A scalogram (wavelet time-scale view) of one vibration snapshot from a rotating machine is shown. What is the most likely rotor condition (normal, misalignment, unbalance, looseness)?
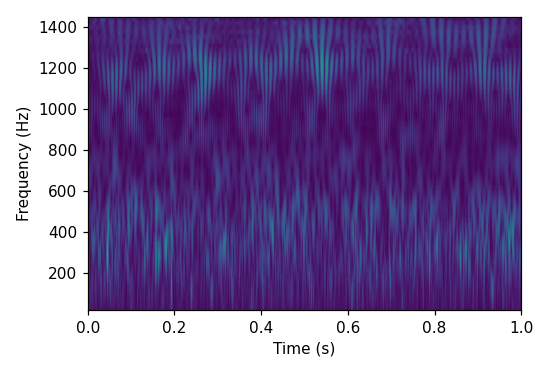
Answer: misalignment